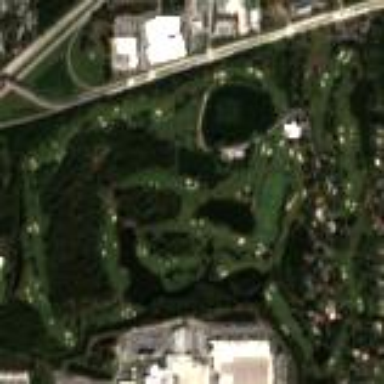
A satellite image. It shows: Golf course surrounded by greenery.